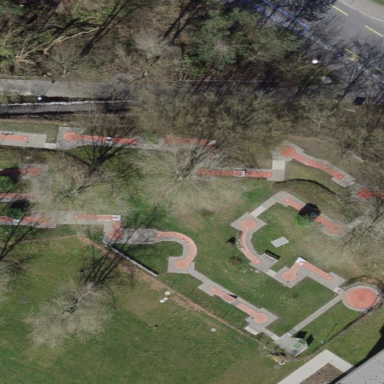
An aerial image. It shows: Miniature golf course.